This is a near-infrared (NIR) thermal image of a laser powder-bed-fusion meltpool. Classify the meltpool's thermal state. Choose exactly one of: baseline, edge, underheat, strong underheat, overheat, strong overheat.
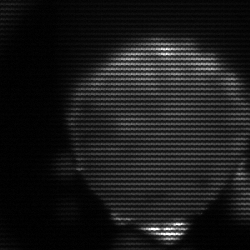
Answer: edge